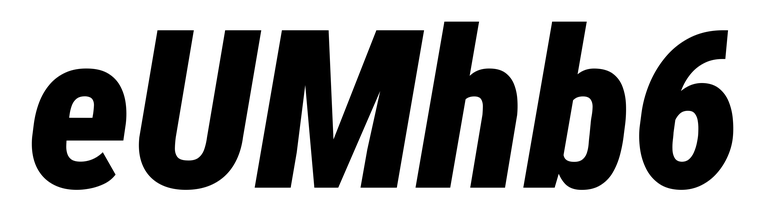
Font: Roboto-Italic_Condensed_Black_Italic